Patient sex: M
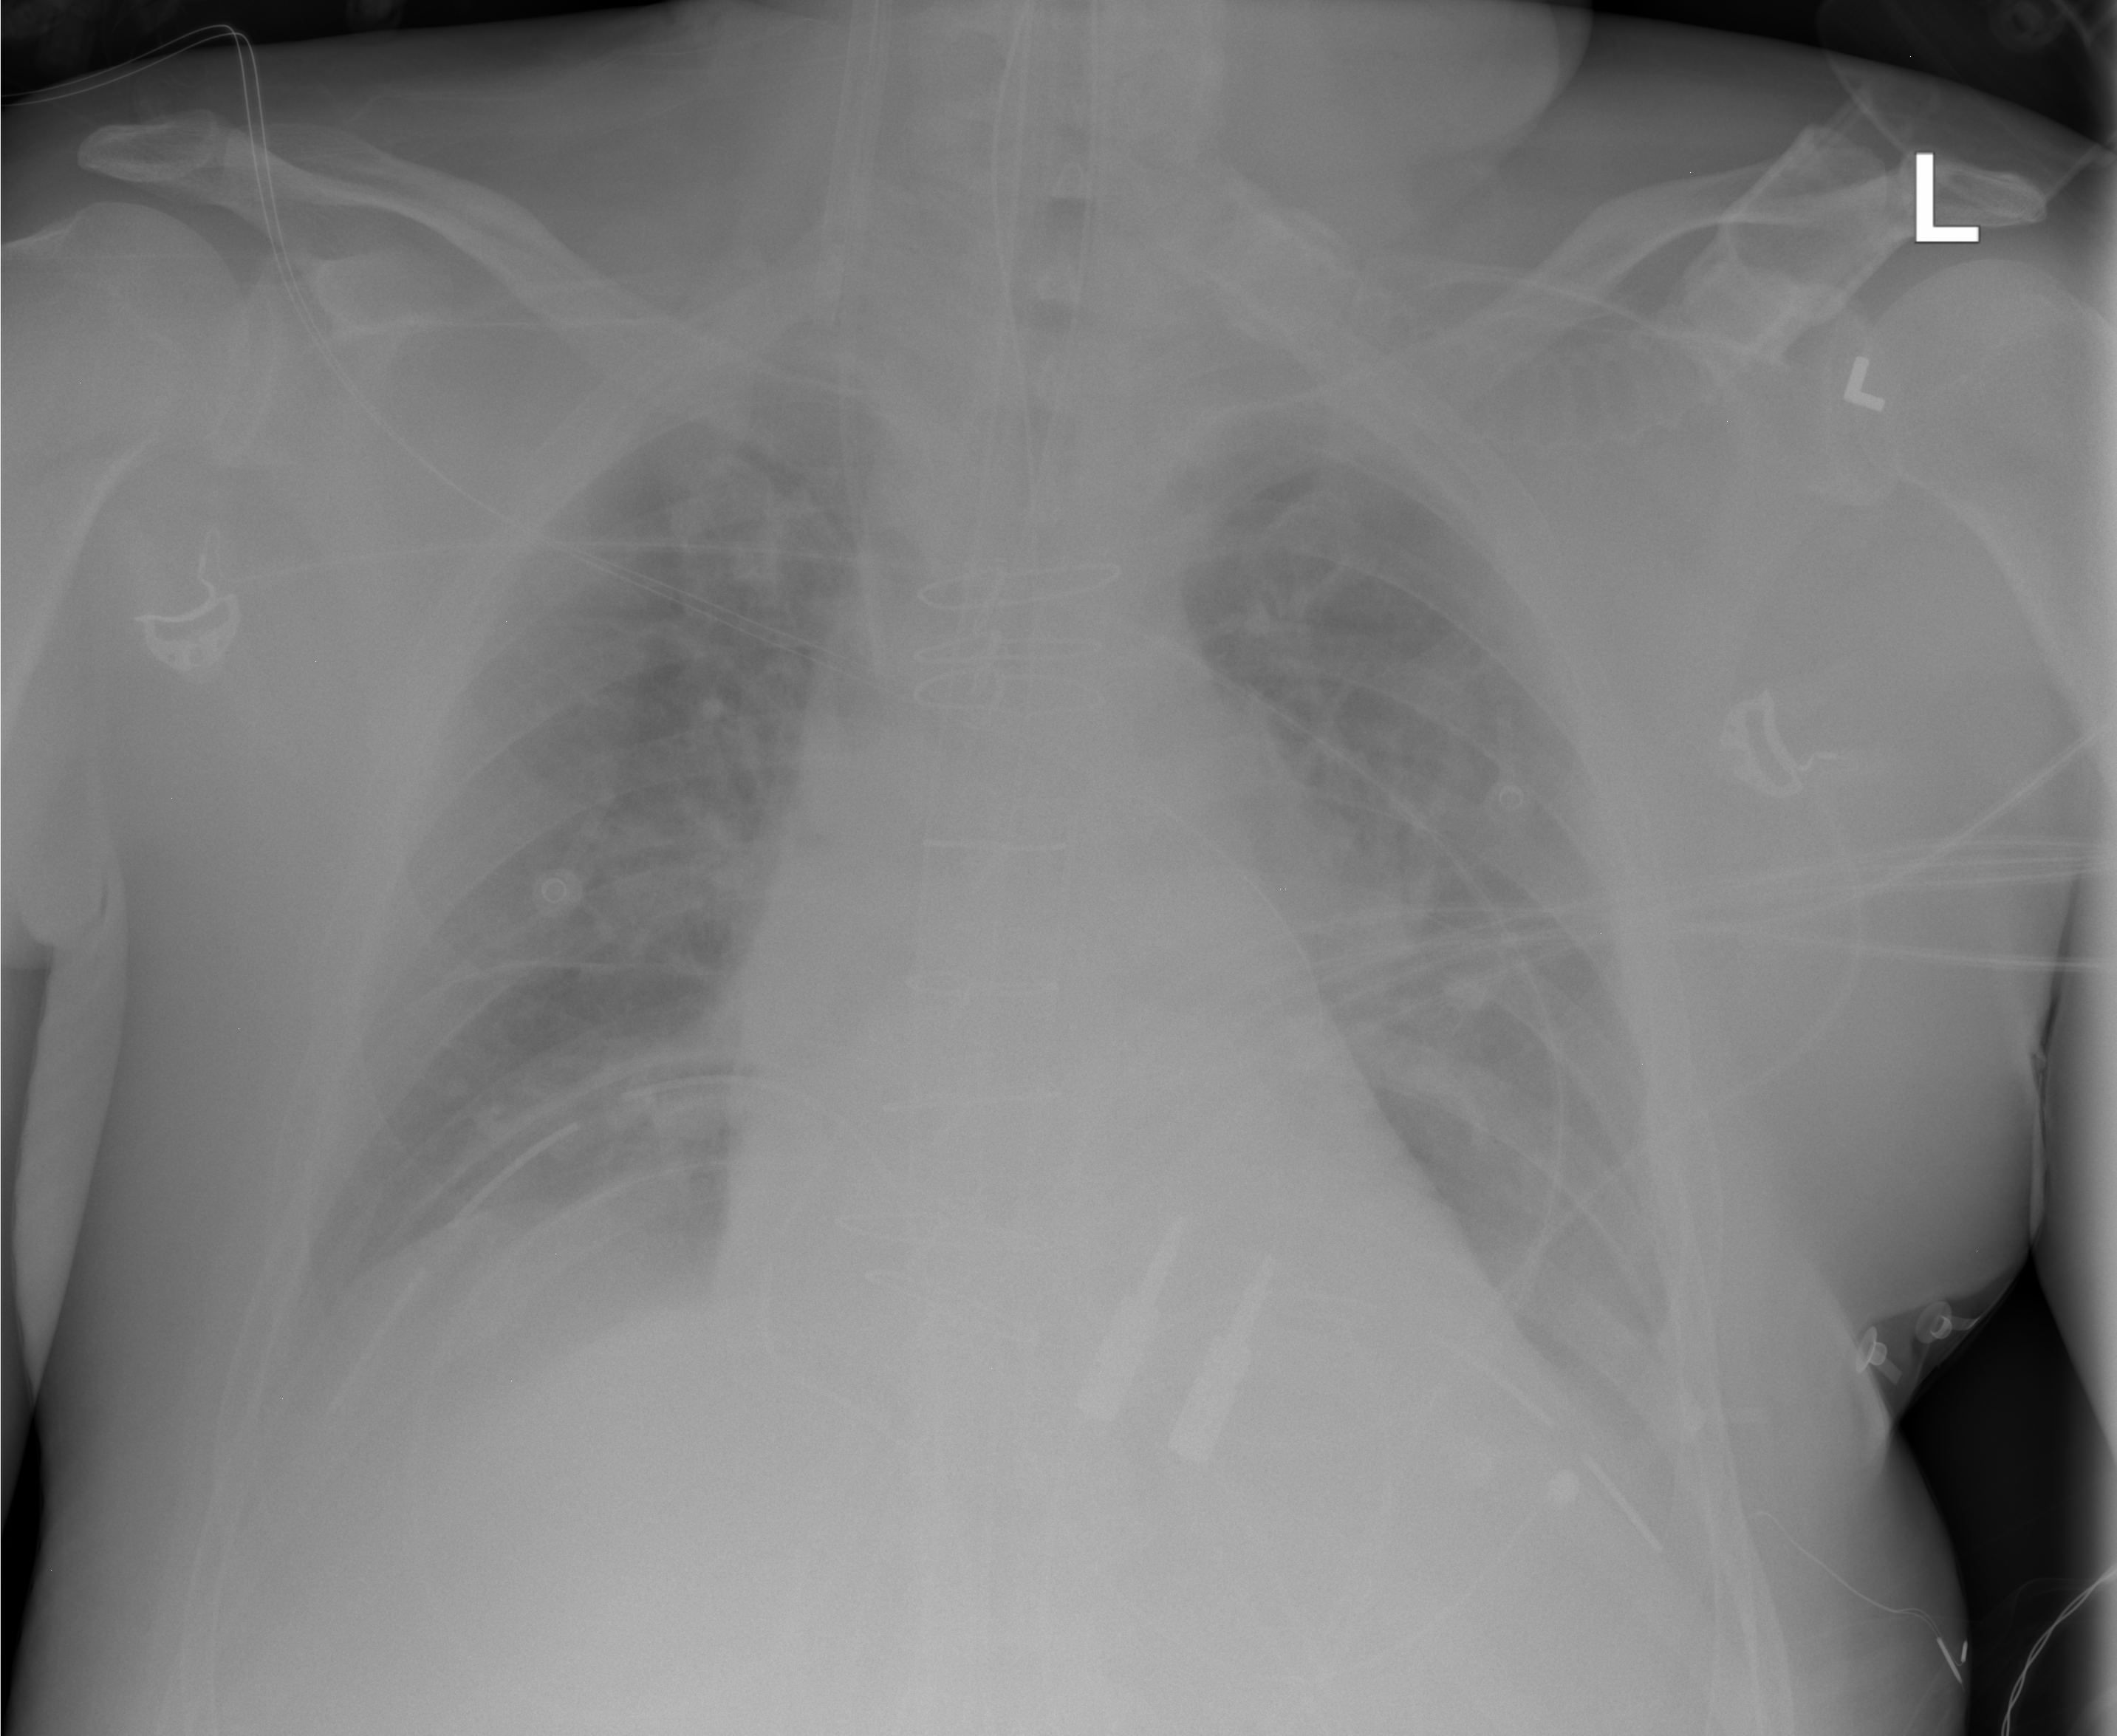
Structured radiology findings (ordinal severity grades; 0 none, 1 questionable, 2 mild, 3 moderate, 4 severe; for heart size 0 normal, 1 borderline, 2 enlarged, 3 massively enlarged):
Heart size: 0
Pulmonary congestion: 0
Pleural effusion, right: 0
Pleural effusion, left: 0
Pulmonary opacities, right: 0
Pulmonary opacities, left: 0
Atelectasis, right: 1
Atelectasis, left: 1